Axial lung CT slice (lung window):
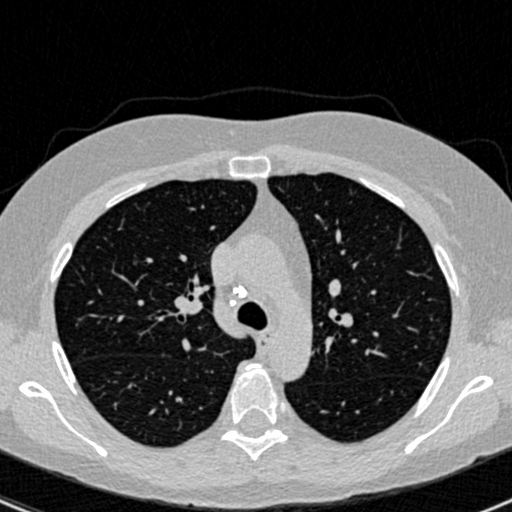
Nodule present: no